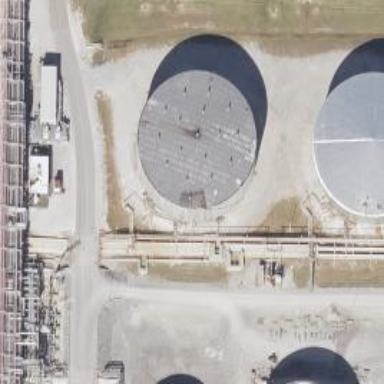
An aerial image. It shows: Storage tank which is man-made.